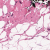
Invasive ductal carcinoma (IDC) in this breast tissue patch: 0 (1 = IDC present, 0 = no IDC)